Question: I'm making a map + function for Brazil and I want to align the image that says "Anuncie aqui e gratis" to the right and also the welcome text so that the image and the welcome text become aligned with the text "information" below. How should I do it? I may be able to achieve it with tables but I think CSS can be much better. I have a start and if only I could align the north-east part of <URL> then I would be closer to finish.

'''
<body onload="initialize()">
<div class="container_12">
<div id="mainCol" class="grid_12">
<div id="header">
<div id="navbar">
</div>
<div id="logo-wrap">
<table><tr><td>
<div id="logo-img"><a class="nobk" href="/ai"><img src="/_/img/montao.gif" alt="Market Logo"/></a><ul>
<li><a href="li">{% now "d M" %}</a></li>
<li>{% if user %}<a href="{{ user_url|fix_ampersands }}">{% trans "Log out" %}</a>
{% else %}<li><a href="/login">{% trans "Log in" %}{% endif %}</a></li>
</ul>
</td><td>
<a href="ai"><img src="/_/img/anuncio.gif" alt=""/></a>
<div id="user-ident">
<span>{% trans "Welcome," %} <b>{{user.nickname}}</b></span>
</div>
</td></tr></table>
</div>
<div id="logo-text"><h1 style="display:none">Market</h1>
</div>
</div>
</div>
</div>
</div>
<div class="clear"></div>
<div id="map_canvas" style="height: 400px; position: relative; background-color: rgb(229, 227, 223);">
</div>
<div class="container_12">
<div class="grid_6">
<div class="title1">{% trans "Post a photo" %}</div>
<div class="countries_list">
<form method="post" action="{{form_url}}" enctype="multipart/form-data"> <div>
<input type="file" name="file" /><input type="submit" value="{% trans "Go" %}" /></div> </form>
</div>
</div>
<div class="grid_6">
<div class="title1">Information</div><div>
<a href="sao_paulo">Sao Paulo</a>
<br> <a href="rio_de_janeiro">Rio de Janeiro</a>
<br> <a href="espirito_santo">Espirito Santo</a>
<br> <a href="minas_gerais">Minas Gerais</a>
<br> <a href="parana">Parana</a>
<br><a href="santa_catarina">Santa Catarina</a>
<br><a href="li?lat=-23.33&lon=-46.38">Rio Grande do Sul</a>
<br><a href="bahia">Bahia</a>
<br> <a href="pernambuco">Pernambuco</a>
<br> <a href="li?lat=-23.33&lon=-46.38">Ceara</a>
<br> <a href="li?lat=-23.33&lon=-46.38">Rio Grande do Norte</a>
<br><a href="li?lat=-23.33&lon=-46.38">Amazonas</a>
<br> <a href="li?lat=-23.33&lon=-46.38">Distrito Federal</a>
<br><a href="li?lat=-23.33&lon=-46.38">Para</a>
<br> <a href="li?lat=-23.33&lon=-46.38">Maranhao</a>
<br><a href="li?lat=-23.33&lon=-46.38">Goias</a>
<br> <a href="li?lat=-23.33&lon=-46.38">Paraiba</a>
<br><a href="li?lat=-23.33&lon=-46.38">Alagoas</a>
<br> <a href="li?lat=-23.33&lon=-46.38">Piaui</a>
<br> <a href="li?lat=-23.33&lon=-46.38">Mato Grosso</a>
<br><a href="li?lat=-23.33&lon=-46.38">Mato Grosso do Sul</a>
<br> <a href="li?lat=-23.33&lon=-46.38">Sergipe</a>
<br><a href="li?lat=-23.33&lon=-46.38">Rondonia</a>
<br><a href="li?lat=-23.33&lon=-46.38">Tocantins</a>
<br><a href="li?lat=-23.33&lon=-46.38">Acre</a>
<br><a href="li?lat=-23.33&lon=-46.38">Amapa</a>
<br> <a href="li?lat=-23.33&lon=-46.38">Roraima</a></div>
<div class="link_to_profile"> </div>
</div>
</div>
<div class="clear"></div>
<div class="container_12">
<div class="grid_12">
<div id="footer">
&copy;2011 <a href="http://montao.com.br" title="Montao">Montao.com.br</a>
</div>
</div>
</div>
</body>
/* @override http://localhost:8000/static/css/style.css */
@import url("960.css");
@import url("reset.css");
@import url("text.css");
@import url("uni-form-generic.css");
@import url("uni-form.css");
h1, h2, h3, h4, h5, h6, h7, h8 {
text-shadow: #fff 1px 1px 1px;
}
a {}
a:link {color: #750006;}
a:visited {color:#0D1826;}
a:hover {color: #d2e0f7; background-color:#2C4F66; text-decoration:none}
.nobk:hover {
background:none;
}
body {
font-family: 'Helvetica Neue', Arial, 'Liberation Sans', FreeSans, sans-serif;
font-size: 12px;
margin: 0px;
color:#2C4F66;
background-color:#ffffef;
line-height:1.3;
}
#main_content {
background: yellow;
}
#footer {
background-color:#99b3cc;
color:#2C4F66;
padding-left: 10px;
padding-right: 10px;
padding-top: 10px;
padding-bottom: 10px;
margin-top: 15px;
-moz-border-radius: 4px;
-webkit-border-radius: 4px;
-ms-border-radius: 4px;
//text-shadow: #fff 1px 1px 1px;
}
#mainCol ul {
list-style:none;
margin:10px 0 10px 0;
padding:0;
}
#mainCol li {
display:inline;
margin:0 0 0 1px;
padding:0;
}
#mainCol li a:link, #mainCol li a:visited {
text-decoration:none;
font-size:1.3em;
font-weight:bold;
color: #fe0403;
background-color:#fff7aa;
padding-left: 6px;
padding-right: 6px;
padding-top: 2px;
padding-bottom: 2px;
-moz-border-radius: 4px;
-webkit-border-radius: 4px;
-ms-border-radius: 4px;
text-shadow: #000 1px 1px 1px;
}
#mainCol li a:hover {
color:#fe0403;
background-color:#e2f3b8;
-moz-border-radius: 4px;
-webkit-border-radius: 4px;
-ms-border-radius: 4px;
padding-left: 6px;
padding-right: 6px;
padding-top: 2px;
padding-bottom: 2px;
text-shadow: #000 1px 1px 1px;
}
.mapContainer #gmap {
height: 400px;
border-top: 2px solid #8D9BA1;
border-bottom: 2px solid #8D9BA1;
}
.mapContainer2 #gmap {
height: 300px;
overflow:hidden;
}
.title1 {
font-size: 20px;
margin-top: 20px;
margin-bottom: 20px;
background-color:#99b3cc;
color:#2C4F66;
padding-left: 10px;
padding-right: 10px;
padding-top: 2px;
padding-bottom: 2px;
-moz-border-radius: 4px;
-webkit-border-radius: 4px;
-ms-border-radius: 4px;
text-shadow: #fff 1px 1px 1px;
}
/* ========== A view =========== */
#contact_info {
background-color:#d2e0f7;
color:#2C4F66;
padding: 10px;
-moz-border-radius: 4px;
-webkit-border-radius: 4px;
-ms-border-radius: 4px;
}
#contact_info h6{
font-size: 12px;
}
.tag {
font-weight:bold;
color: #d2e0f7;
background-color:#8D9BA1;
padding-left: 6px;
padding-right: 6px;
padding-top: 2px;
padding-bottom: 2px;
-moz-border-radius: 4px;
-webkit-border-radius: 4px;
-ms-border-radius: 4px;
text-shadow: #666 1px 1px 1px;
}
a:hover .tag {
background-color: #2C4F66;
text-decoration: none;
}
a:visited .tag {
color: #FFF
}
/* ========== DEV Info ============*/
.dev_avatar {
float:left;
}
#dev-info {
padding-left:220px;
}
.dev_name {
font-size: 36px;
font-weight: bold;
text-shadow: #fff 1px 1px 1px;
}
.dev_location {
font-size: 18px;
}
.dev-result{
font-size:18px;
width: 32%;
float: left;
}
.countries_list dt {
font-size: 14px;
font-weight: bold;
}
.countries_list dd a{
font-size: 12px;
text-decoration: none;
}
.link_to_profile {
font-size: 14px;
height: 25px;
width: 49%;
float: left;
}
/* Debug class */
.show {
background-color:pink;
}
/* Mugur CSS Starts Here */
.ybox{
background-color:#d2e0f7;
color:#2C4F66;
padding: 10px;
-moz-border-radius: 4px;
-webkit-border-radius: 4px;
-ms-border-radius: 4px;
}
#header {
margin-bottom:20px;
position:relative;
}
#logo-wrap{
position:relative;
width:480px;
}
#logo-text{
position:absolute;
top:70px;
left:150px;
}
#logo-text h1{
font-size:24px;
font-weight:bold;
color:#2C4F66;
text-shadow: #cccccc 1px 1px 1px;
}
#user-ident {
float:right;
clear:both;
position:relative;
text-align:right;
background-color:#d2e0f7;
color:#2C4F66;
padding-left: 6px;
padding-right: 6px;
padding-top: 2px;
padding-bottom: 2px;
-moz-border-radius: 4px;
-webkit-border-radius: 4px;
-ms-border-radius: 4px;
text-shadow: #fff 1px 1px 1px;
}
#navbar{
float:right;
clear:both;
}
#tags {
line-height:2;
}
#dev_bio {
font-size:18px;
}
/* Forms */
.uniForm fieldset {
border:1px solid #DFDFDF;
-moz-border-radius: 5px;
-webkit-border-radius: 5px;
-ms-border-radius: 5px;
padding: 5px;
}
.uniForm fieldset legend {
font-size: 1.5em;
}
/*** Stats */
#countries_map {
margin-left: auto;
margin-right: auto;
}
'''
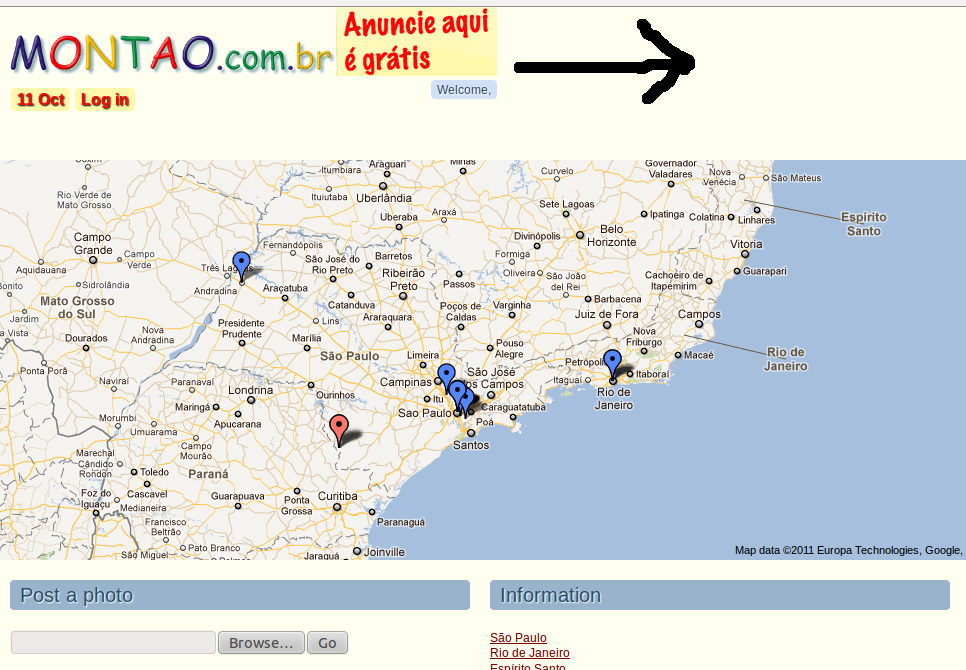
Answer: I'm not sure if I fully understand you, might be easier if you edit the image to what you want it exactly to look like.
This makes the welcome text and message sit on the right hand site, but only up to 940px. Due to something setting the width of the container to it.
'''
#navbar{
text-align:right;
}
'''